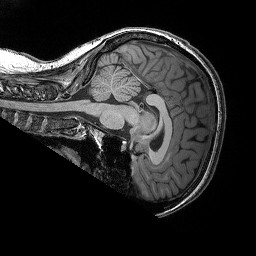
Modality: T1w
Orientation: sagittal
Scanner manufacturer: siemens
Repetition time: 2.25 s
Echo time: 0.00418 s